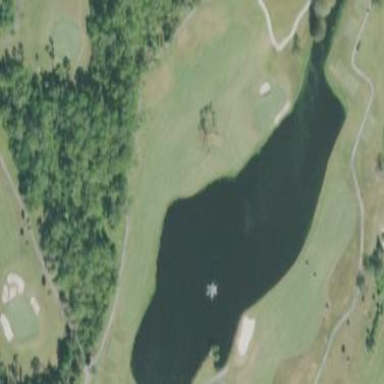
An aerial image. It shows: Water hazard on golf course. The hazard is natural water feature.